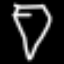
Label: diamond